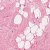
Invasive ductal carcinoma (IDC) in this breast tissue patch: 0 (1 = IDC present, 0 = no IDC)